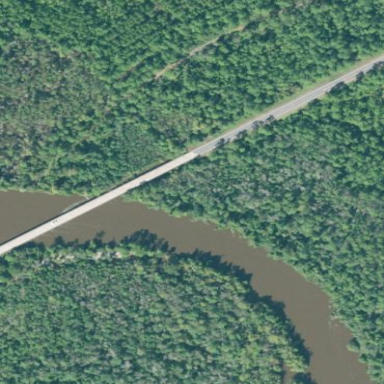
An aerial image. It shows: Man-made bridge.